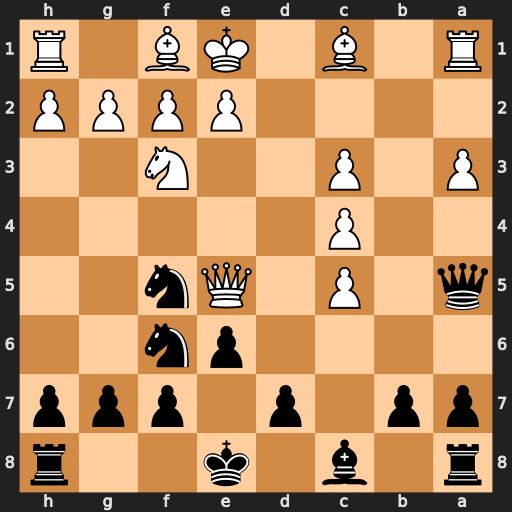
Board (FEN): r1b1k2r/pp1p1ppp/4pn2/q1P1Qn2/2P5/P1P2N2/4PPPP/R1B1KB1R
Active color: b
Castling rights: KQkq
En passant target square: -
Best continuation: Ng4 Qf4 Qxc3+ Qd2 Qxa1